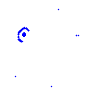
Particle: proton